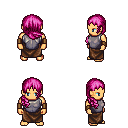
a pixel art fantasy rpg character, male body template, human, tanned skin, steel chest armor, robe skirt, pink right-swept hairstyle, leather bracers, four views (front, back, left, right), 2x2 character sprite sheet, small pixel art, hard edges, no anti-aliasing